Question: I have the following problem - I need to create two UI labels along side one another as in the screen shot below -

The UI label containing the special offers text is dynamic and needs to adjust to the width of the containing text and also if possible display the slanted orange background with the relevant padding -
I'm predominantly a Front-end dev - so with CSS i'd use a long background image that aligns to the right of the label and pad accordingly - but I have no idea how to approach this in objective C - can anyone offer any advice?
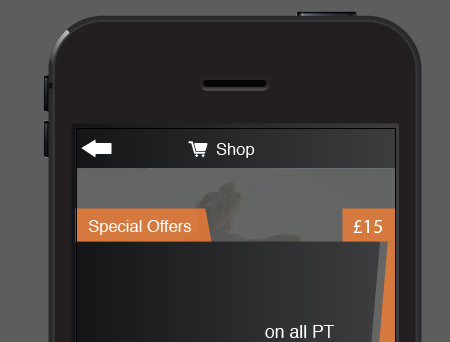
Answer: This is not a drop-in solution, but perhaps helps you find it (assuming you don't use Auto Layout):
- 'UIImageView''UILabel'- <URL>'
With Auto Layout you'd just define the appropriate constraints between the label and the image view and rely on the label's "intrinsic content size" - should be quite easy.